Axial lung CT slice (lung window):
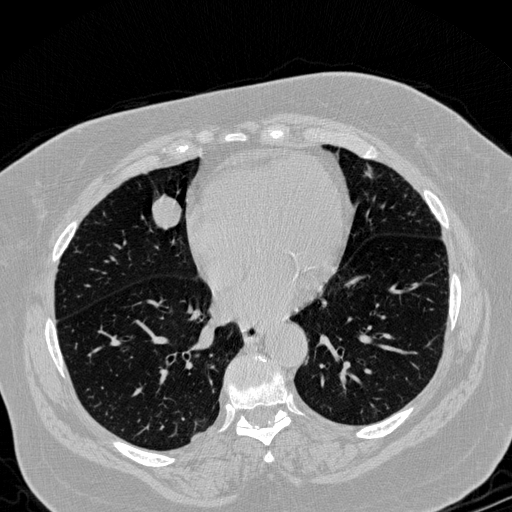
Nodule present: yes
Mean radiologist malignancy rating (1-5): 4